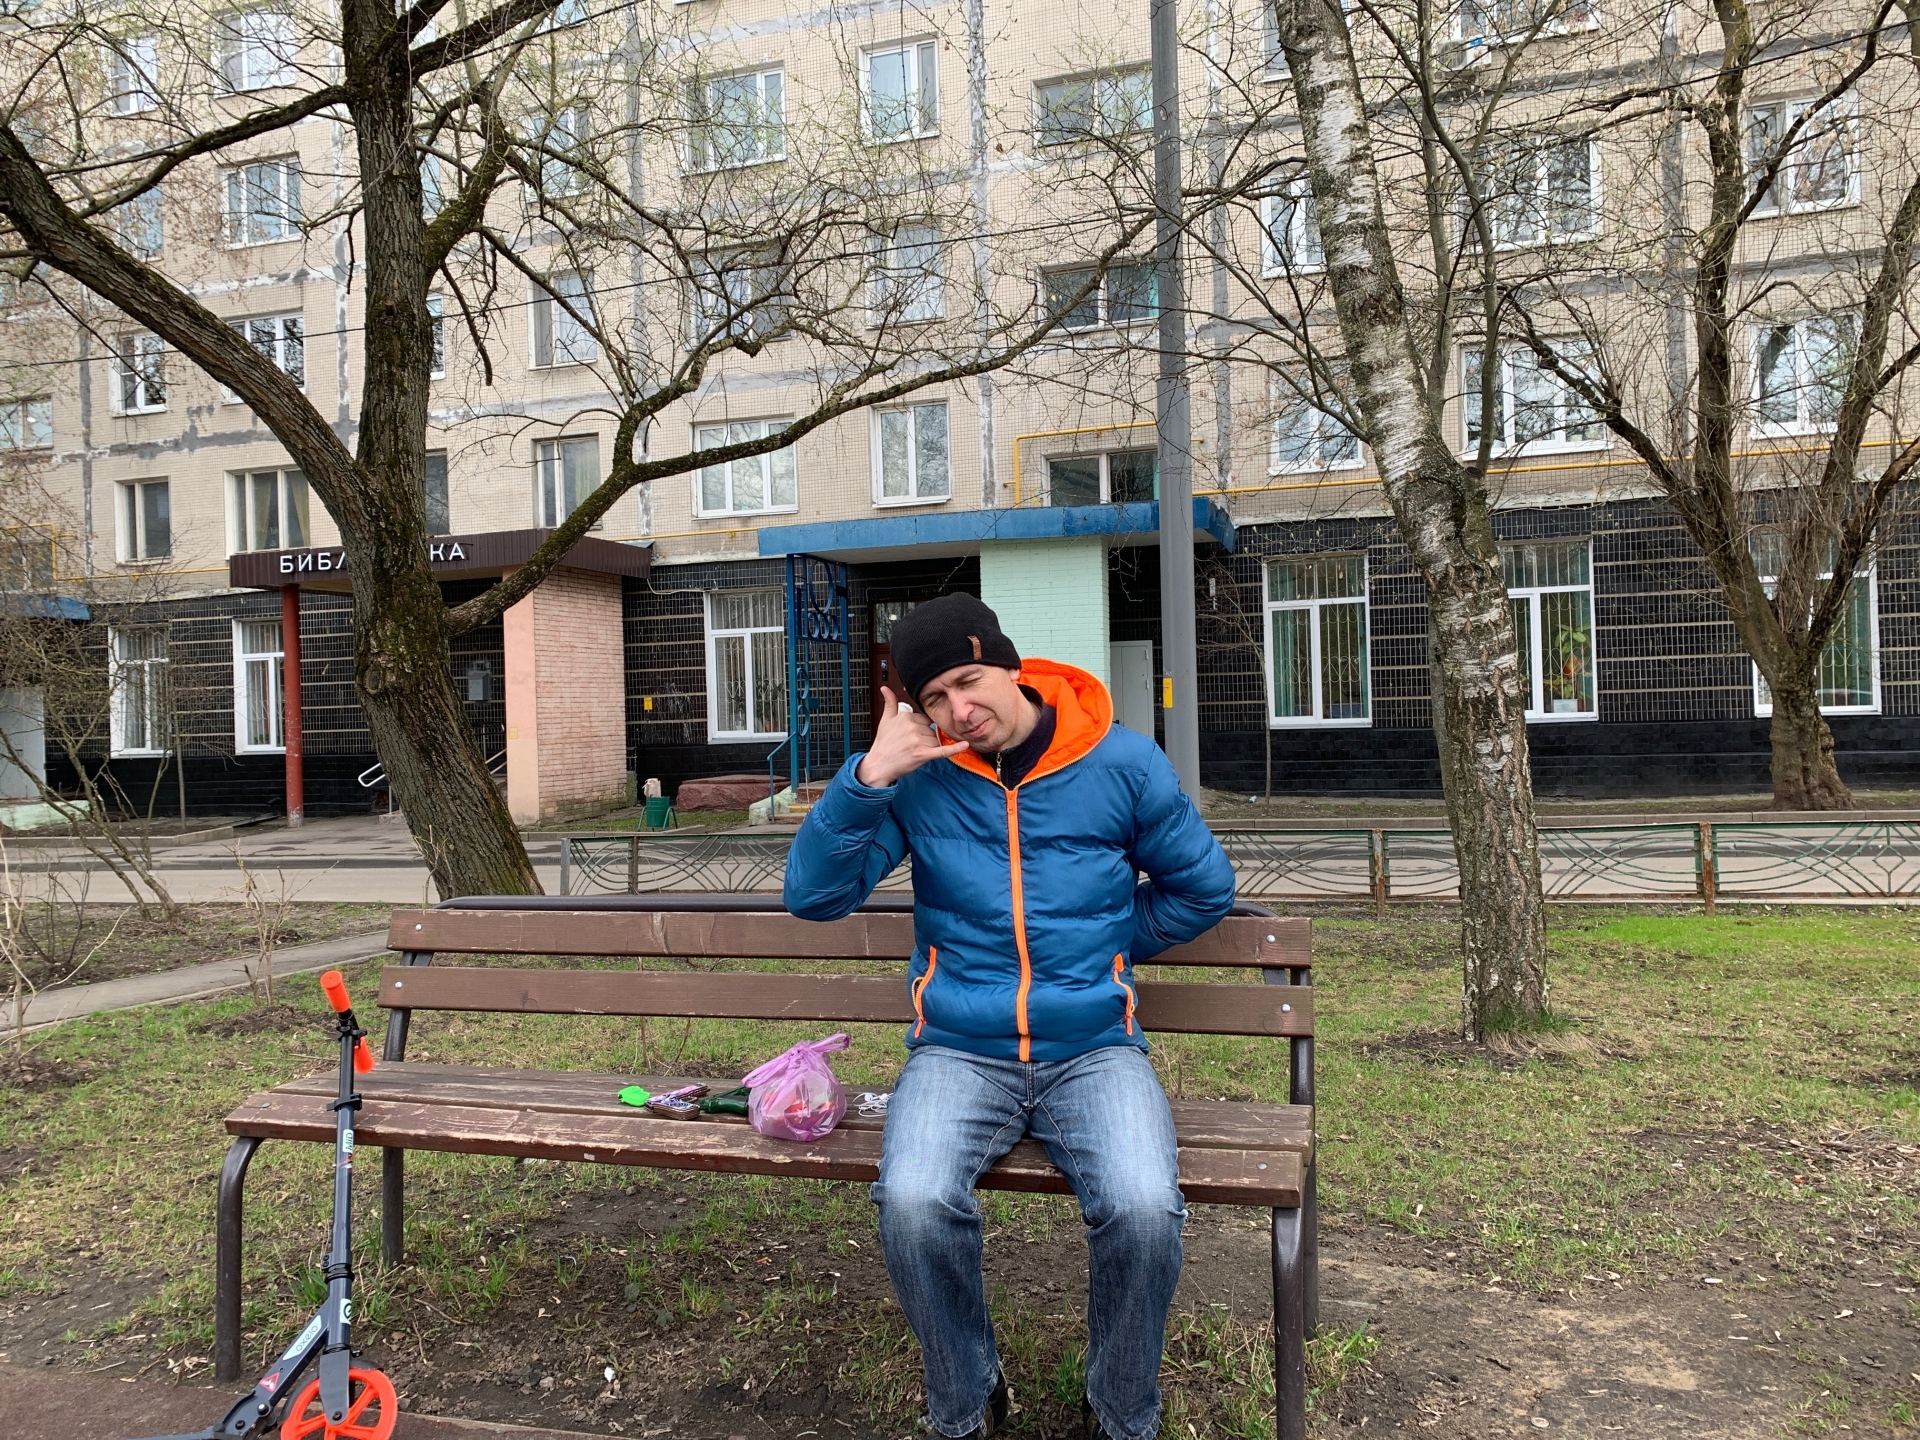
Label: clear